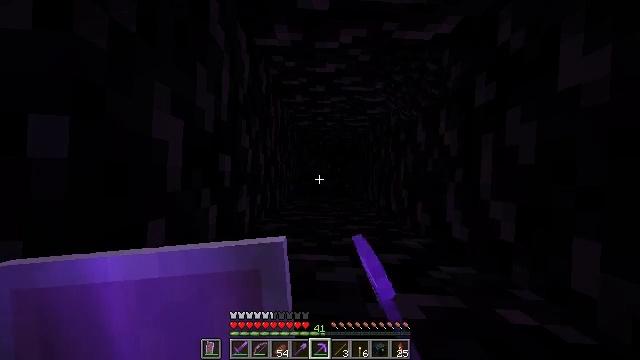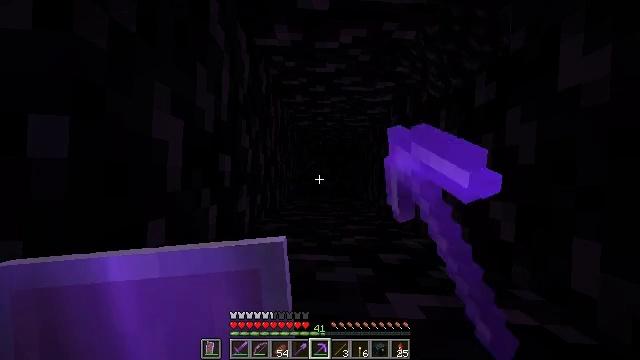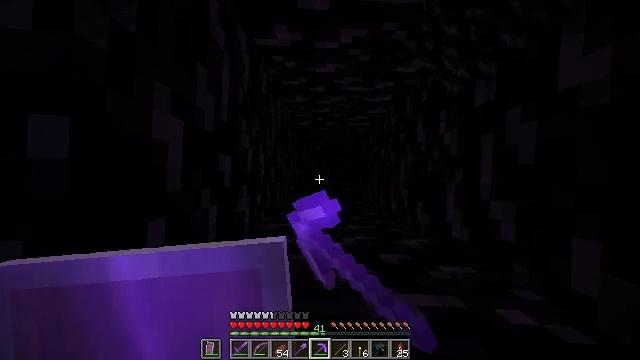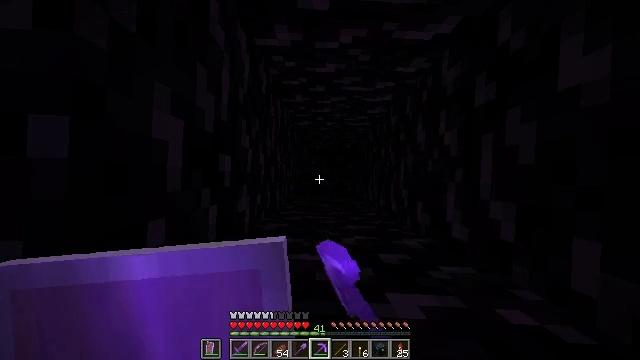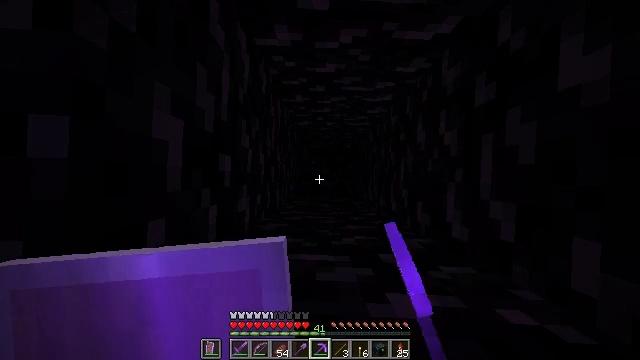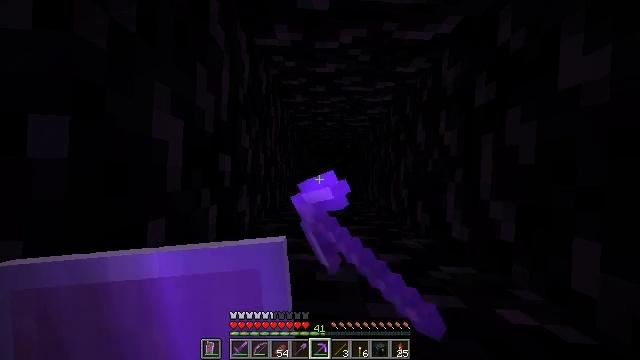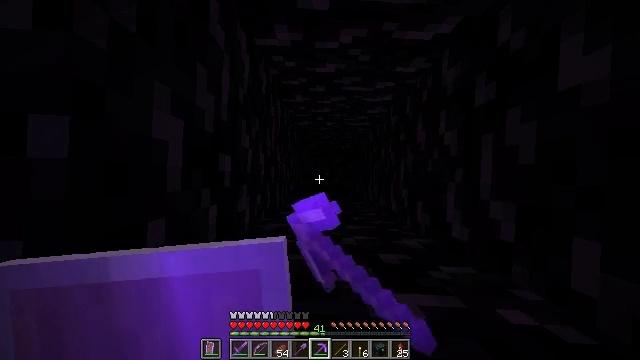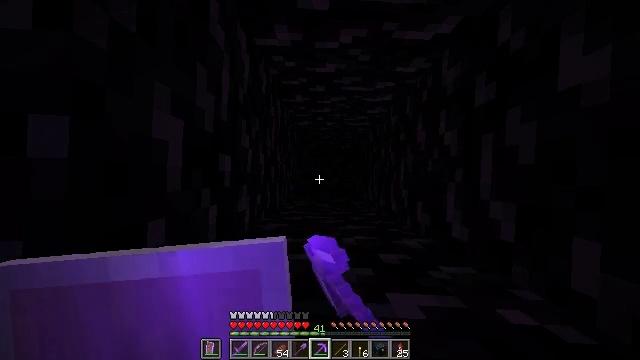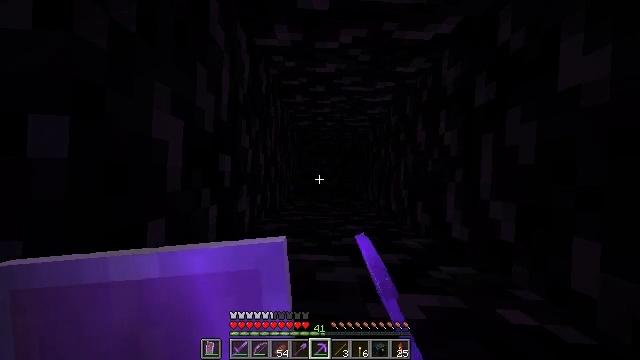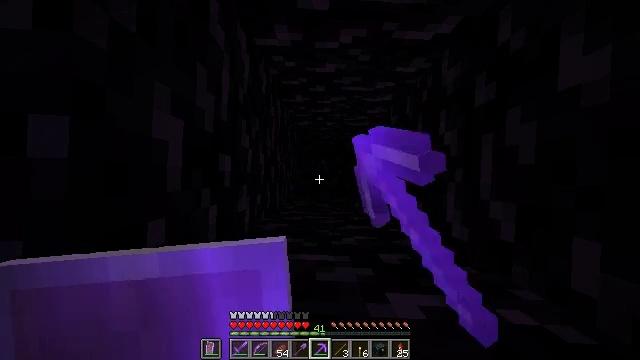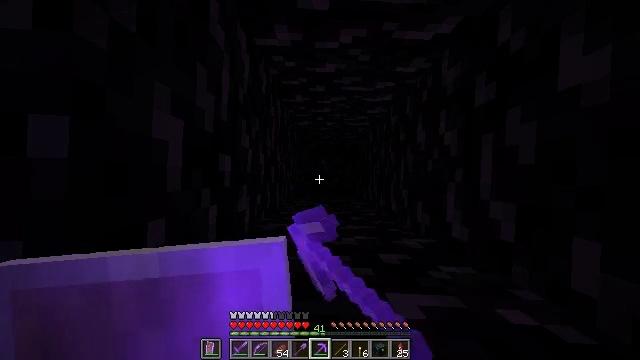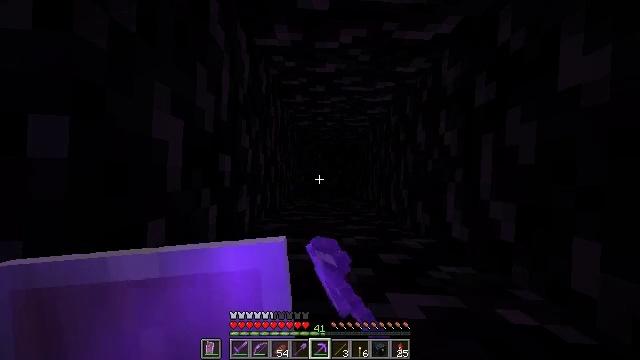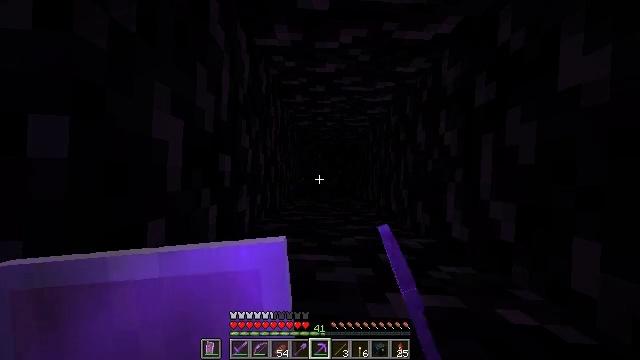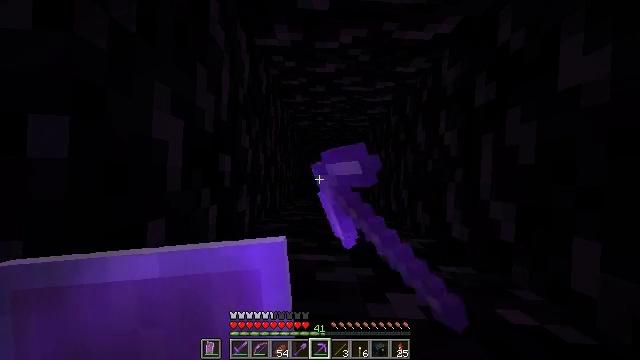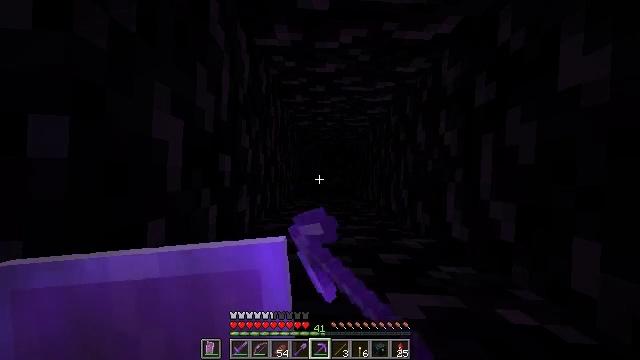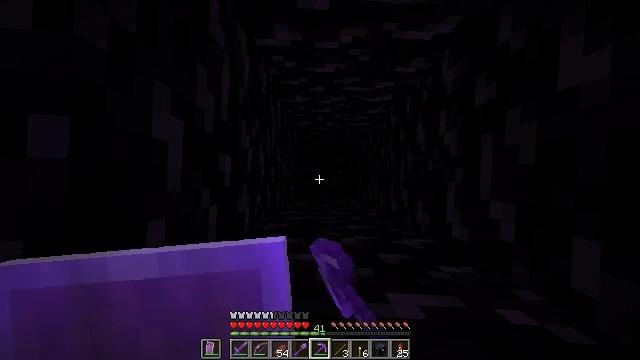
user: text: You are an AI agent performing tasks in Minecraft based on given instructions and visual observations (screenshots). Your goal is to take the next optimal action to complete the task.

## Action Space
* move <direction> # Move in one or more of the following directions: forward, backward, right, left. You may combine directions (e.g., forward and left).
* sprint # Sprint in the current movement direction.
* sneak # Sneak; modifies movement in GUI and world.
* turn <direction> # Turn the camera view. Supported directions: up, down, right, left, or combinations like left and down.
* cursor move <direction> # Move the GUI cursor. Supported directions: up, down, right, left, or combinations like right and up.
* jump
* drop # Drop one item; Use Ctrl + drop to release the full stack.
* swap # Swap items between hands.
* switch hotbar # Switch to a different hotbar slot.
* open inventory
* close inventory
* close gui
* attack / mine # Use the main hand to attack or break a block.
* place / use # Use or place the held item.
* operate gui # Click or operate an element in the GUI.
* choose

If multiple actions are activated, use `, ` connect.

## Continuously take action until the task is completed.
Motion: motion action
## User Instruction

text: Harvest obsidian for portal building.
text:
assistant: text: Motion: attack / mine
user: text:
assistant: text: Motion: attack / mine
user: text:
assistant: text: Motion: attack / mine
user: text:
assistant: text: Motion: attack / mine
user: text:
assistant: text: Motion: attack / mine
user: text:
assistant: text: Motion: attack / mine
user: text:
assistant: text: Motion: attack / mine
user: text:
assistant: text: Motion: attack / mine
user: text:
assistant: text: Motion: attack / mine
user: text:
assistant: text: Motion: attack / mine
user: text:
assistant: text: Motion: attack / mine
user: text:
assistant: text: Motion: attack / mine
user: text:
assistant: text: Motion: attack / mine
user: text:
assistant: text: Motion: attack / mine
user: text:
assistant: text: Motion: attack / mine
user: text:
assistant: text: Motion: attack / mine
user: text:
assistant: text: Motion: attack / mine
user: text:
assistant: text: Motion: attack / mine
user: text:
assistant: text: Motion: attack / mine
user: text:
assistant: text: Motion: attack / mine
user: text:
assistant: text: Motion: attack / mine
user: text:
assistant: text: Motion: attack / mine
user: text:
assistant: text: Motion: attack / mine
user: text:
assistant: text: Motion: attack / mine
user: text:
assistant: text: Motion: attack / mine
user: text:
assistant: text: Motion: attack / mine
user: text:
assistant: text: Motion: attack / mine
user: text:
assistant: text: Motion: attack / mine
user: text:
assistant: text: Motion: attack / mine
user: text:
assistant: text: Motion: attack / mine